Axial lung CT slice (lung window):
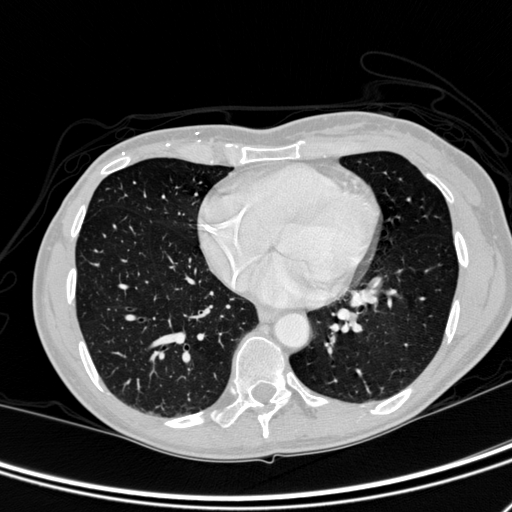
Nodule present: no